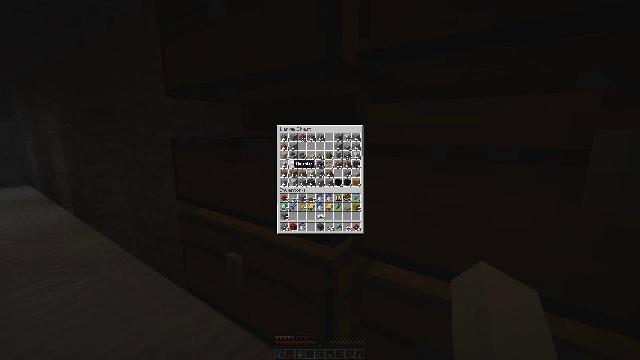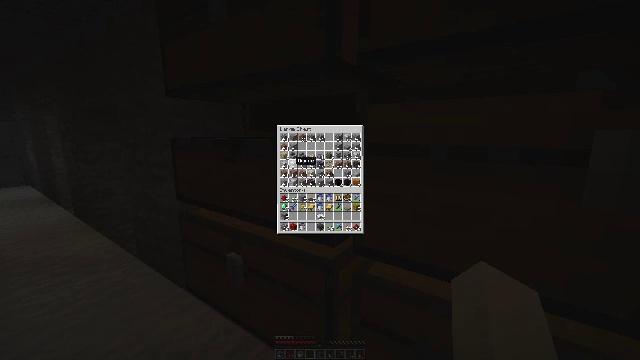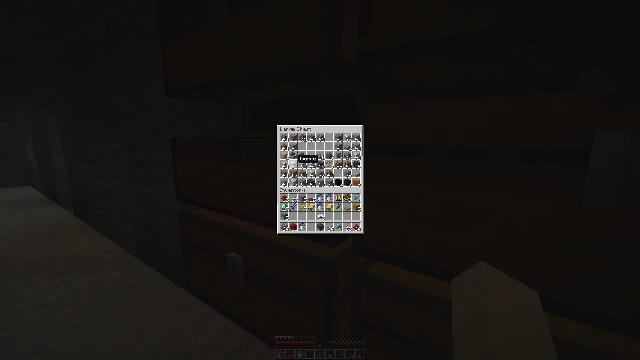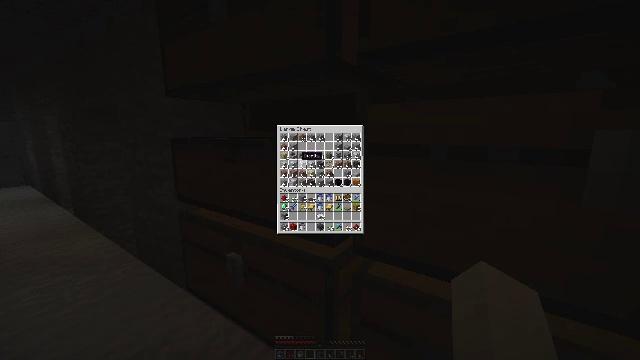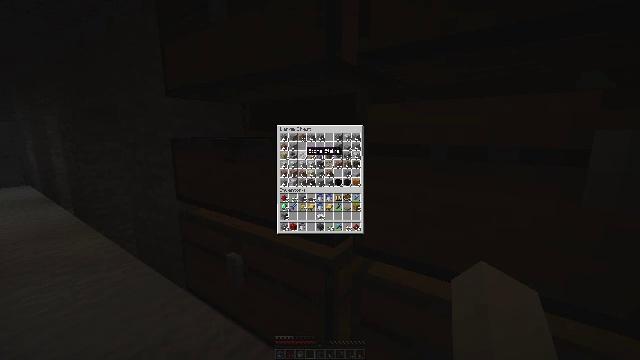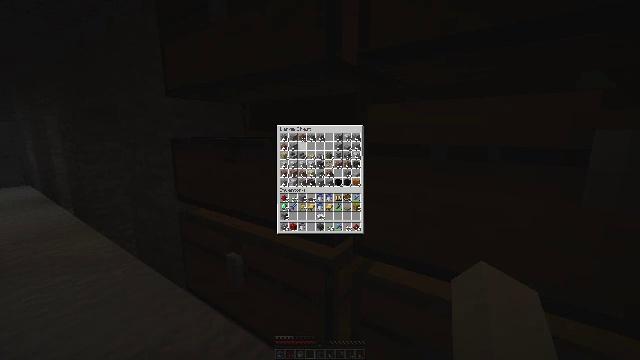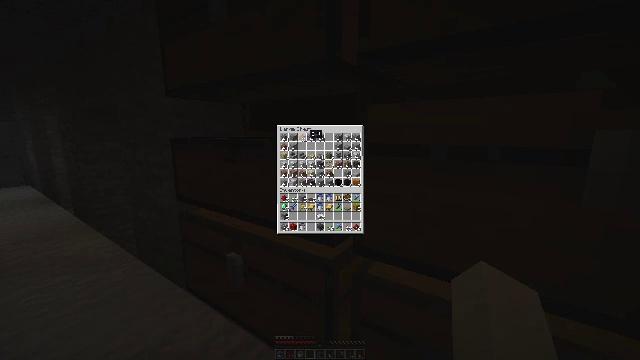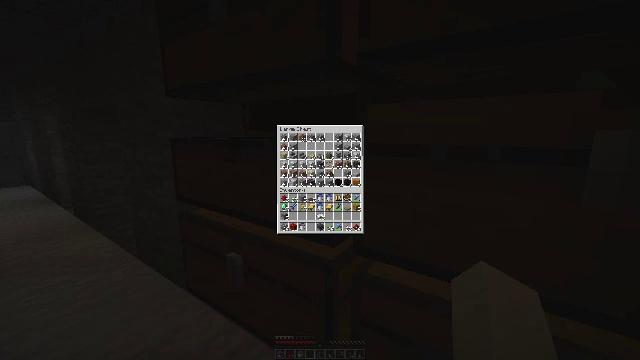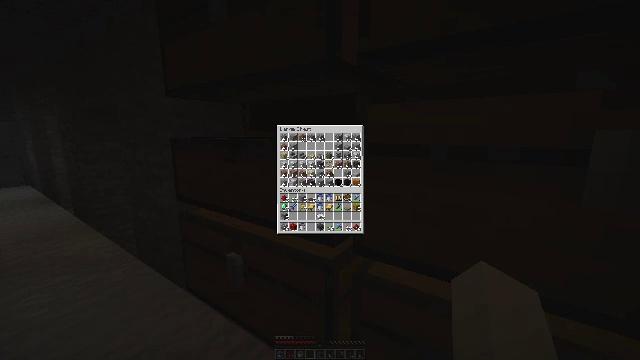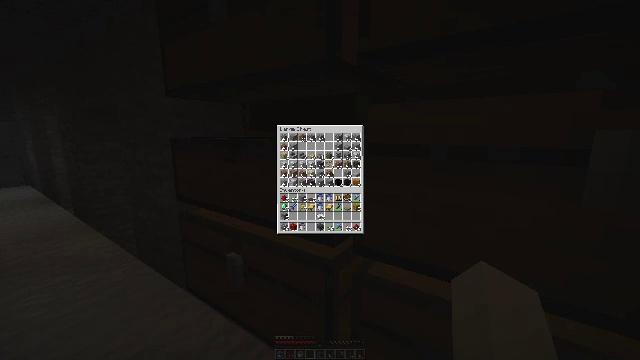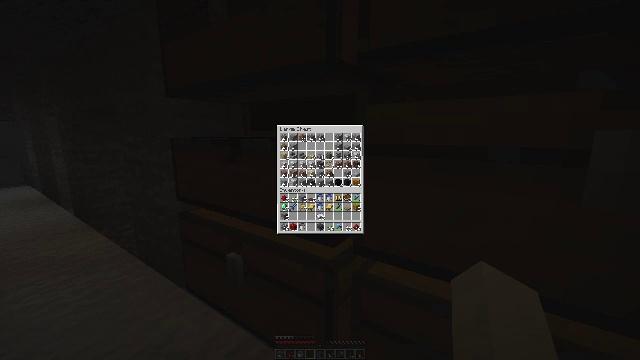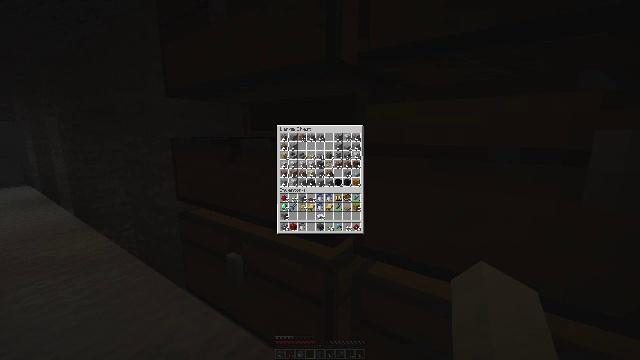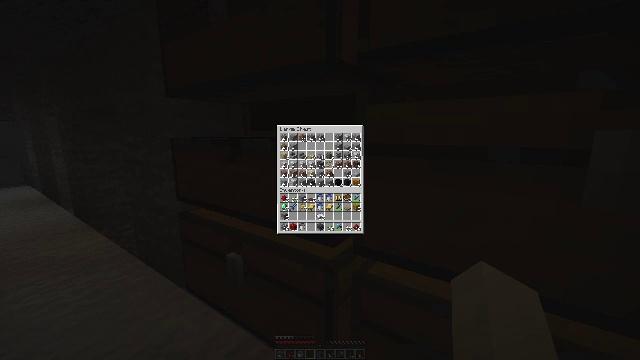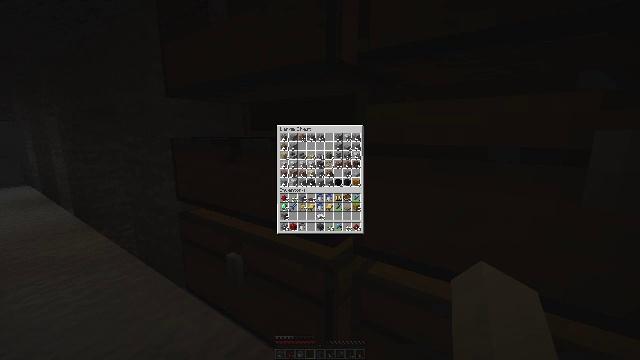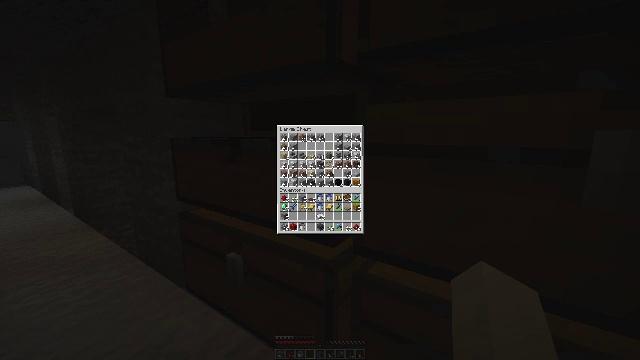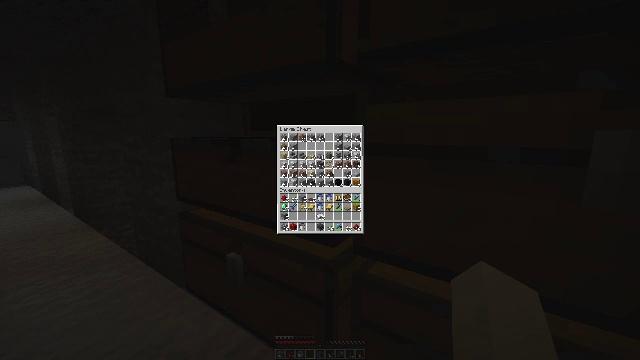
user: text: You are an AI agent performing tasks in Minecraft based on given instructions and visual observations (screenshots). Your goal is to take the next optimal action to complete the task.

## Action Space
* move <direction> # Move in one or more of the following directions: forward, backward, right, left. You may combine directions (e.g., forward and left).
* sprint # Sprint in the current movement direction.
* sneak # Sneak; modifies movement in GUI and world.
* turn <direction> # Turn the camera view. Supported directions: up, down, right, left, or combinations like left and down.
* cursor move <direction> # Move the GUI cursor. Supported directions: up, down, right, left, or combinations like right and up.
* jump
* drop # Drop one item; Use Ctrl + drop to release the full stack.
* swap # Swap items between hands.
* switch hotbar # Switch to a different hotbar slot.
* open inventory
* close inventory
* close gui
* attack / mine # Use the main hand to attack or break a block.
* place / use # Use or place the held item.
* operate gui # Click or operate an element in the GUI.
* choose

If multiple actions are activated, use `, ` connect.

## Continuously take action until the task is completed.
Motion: motion action
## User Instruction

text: Gather the grindstone to use later.
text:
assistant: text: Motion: no_op
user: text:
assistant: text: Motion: no_op
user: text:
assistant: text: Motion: no_op
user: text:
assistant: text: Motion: turn right and up
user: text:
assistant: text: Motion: turn up
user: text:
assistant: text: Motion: turn up
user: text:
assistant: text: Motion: turn left and up
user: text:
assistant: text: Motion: turn left and up
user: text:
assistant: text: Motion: no_op
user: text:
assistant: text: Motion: no_op
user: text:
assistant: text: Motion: no_op
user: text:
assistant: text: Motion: no_op
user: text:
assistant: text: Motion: no_op
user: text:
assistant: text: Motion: no_op
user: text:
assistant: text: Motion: no_op
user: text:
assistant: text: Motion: no_op
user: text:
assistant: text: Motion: no_op
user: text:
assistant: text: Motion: no_op
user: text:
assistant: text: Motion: no_op
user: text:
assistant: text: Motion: no_op
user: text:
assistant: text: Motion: no_op
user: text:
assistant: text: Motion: no_op
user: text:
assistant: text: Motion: no_op
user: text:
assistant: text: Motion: no_op
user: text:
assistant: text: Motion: no_op
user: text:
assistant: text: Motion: no_op
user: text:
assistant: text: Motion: no_op
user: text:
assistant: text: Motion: no_op
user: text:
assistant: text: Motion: no_op
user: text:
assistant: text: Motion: no_op